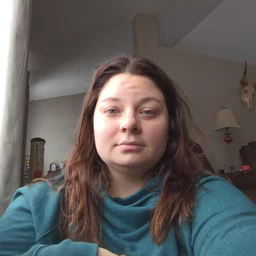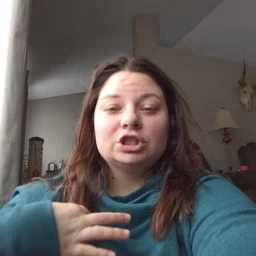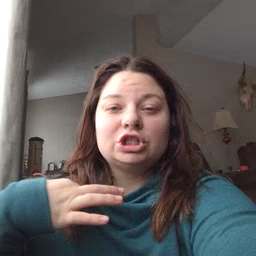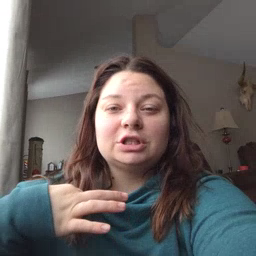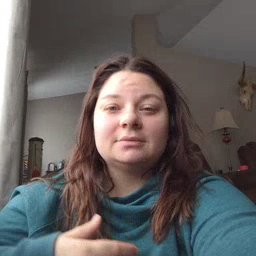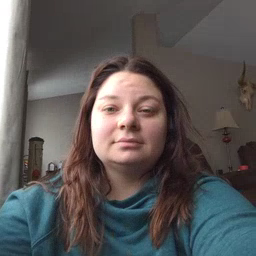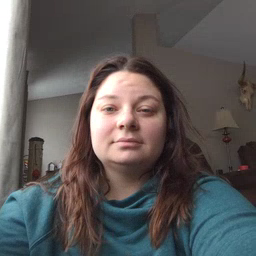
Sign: shirt